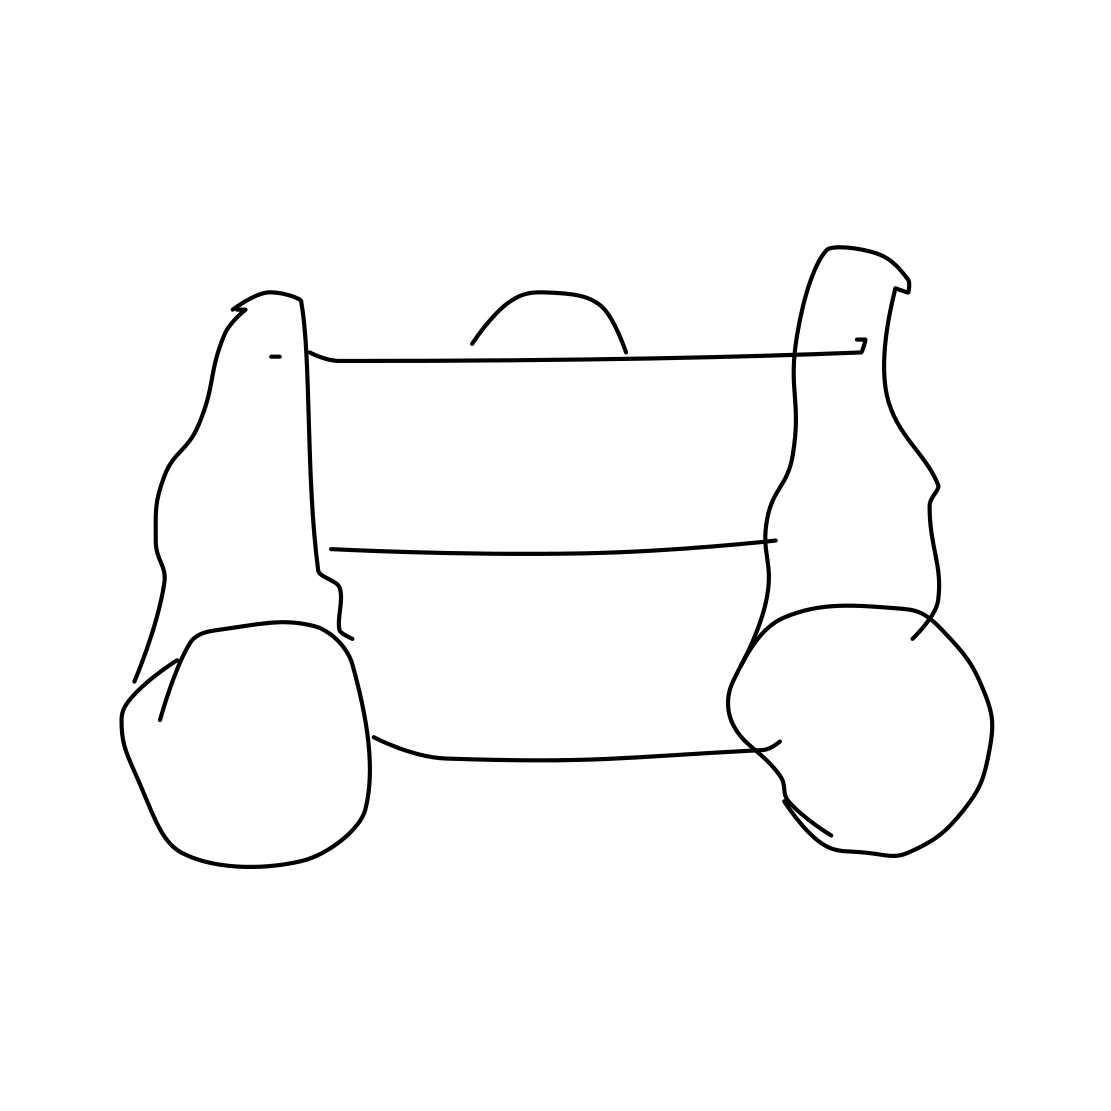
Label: binoculars